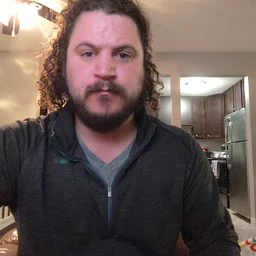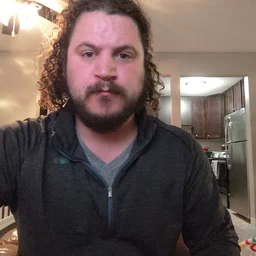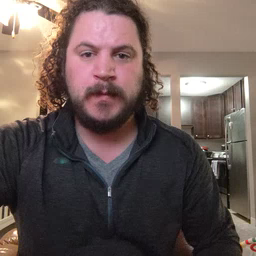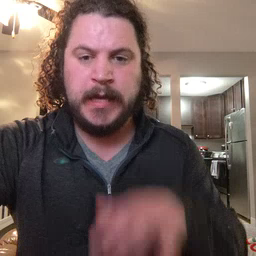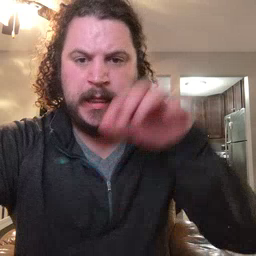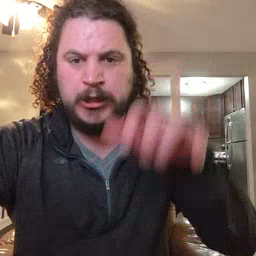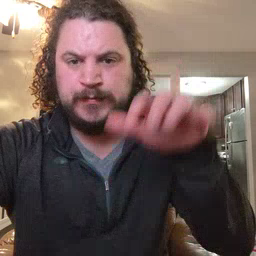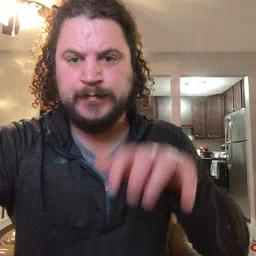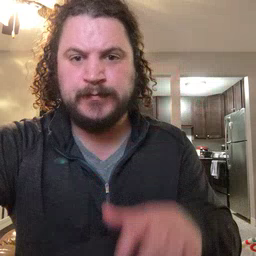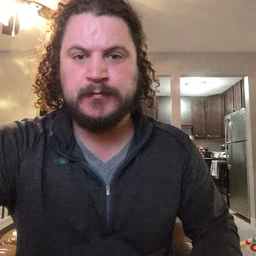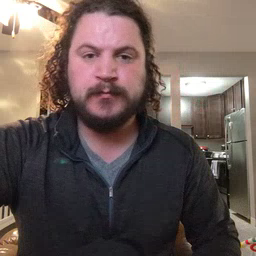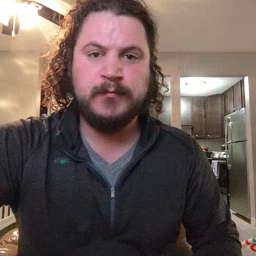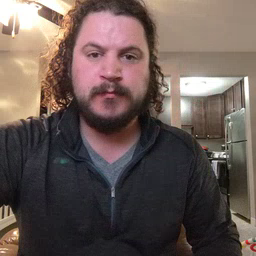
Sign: alligator